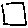
Label: square